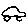
Label: car